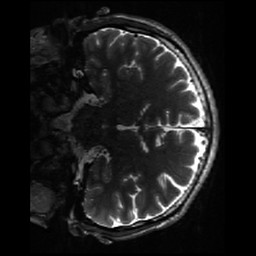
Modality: inplaneT2
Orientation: coronal